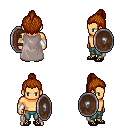
a pixel art fantasy rpg character, male body template, human, tanned skin, gray cape, teal pants, brunette short topknot hairstyle, white cloth bracers, ghillies, shield, four views (front, back, left, right), 2x2 character sprite sheet, small pixel art, hard edges, no anti-aliasing